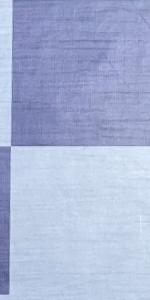
Label: Empty